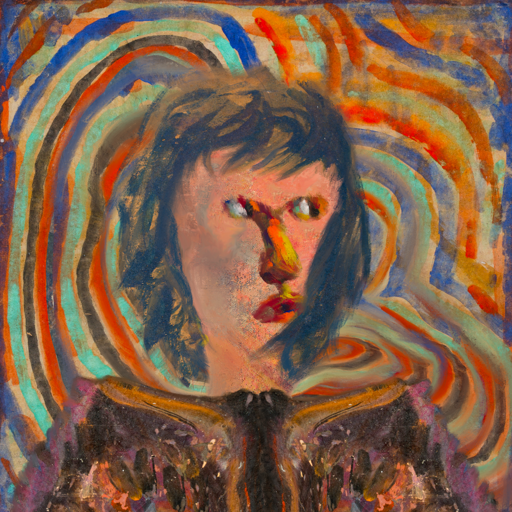
Background: Sisters, Head And Neck Side: Irani, Face Side: An_Impression, Bust: Gypsy_Queen, Hair Side: In_The_Sun, Head Accessory: Blank, Second Necklace: Blank, Necklace: Blank, Baby: Blank